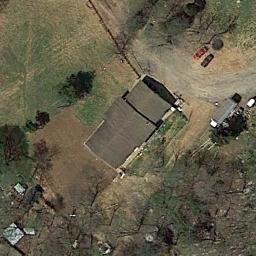
Label: residential